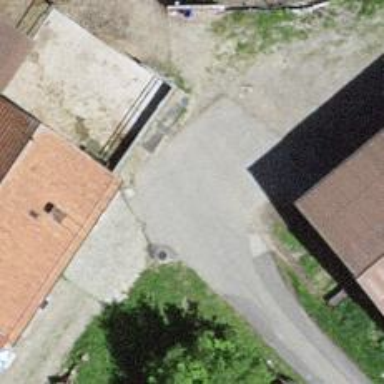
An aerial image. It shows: Alley classified as service road.